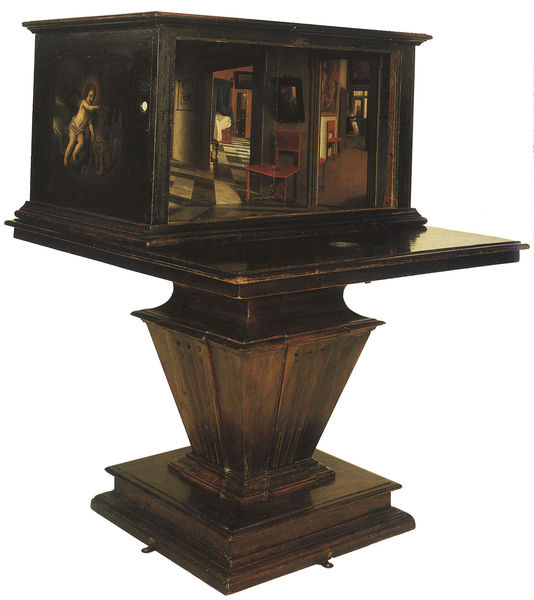
Titel: Perspektiven Box mit holländischen Interieur
Künstler: Samuel van Hoogstraten
Institution: London, National Gallery
Schlagwörter: fuß, gemälde, weiß, grün, braun, frau, glas, holz, raum, schwarz, stuhl, stühle, tisch, tür, zimmer, rot, malerei, wand, sockel, bild, innenraum, möbel, spiegel, spiegelung, boden, figur, innen, kind, engel, putte, putto, skulptur, ansicht, perspektive, hocker, wohnung, bett, schlafzimmer, türrahmen, platte, podest, bemalt, fussboden, gemalt, fliesen, kiste, vitrine, kasten, sekretär, gegenstand, putti, lasiert, schrein, kästchen, austellung, präsentieren, puppenstube, betten, illusionistisch, puppenhaus, 3d, trompe l'oeil, ömöbel, puppenstue